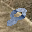
Label: 8